Interaction volume radius: 10 \u00c5
Interaction volume height: 15 \u00c5
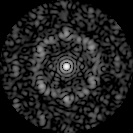
Disorder parameter: 0.6913